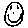
Label: smiley face